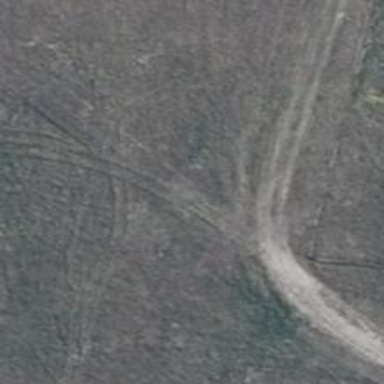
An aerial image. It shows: Sandy track with grade5 tracktype.